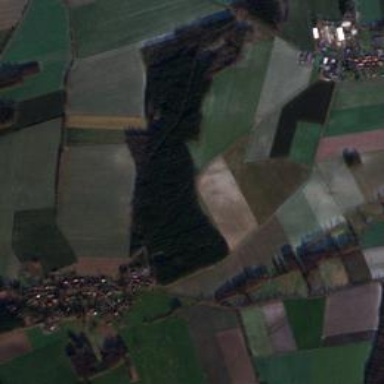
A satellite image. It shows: Picturesque farmland scene.